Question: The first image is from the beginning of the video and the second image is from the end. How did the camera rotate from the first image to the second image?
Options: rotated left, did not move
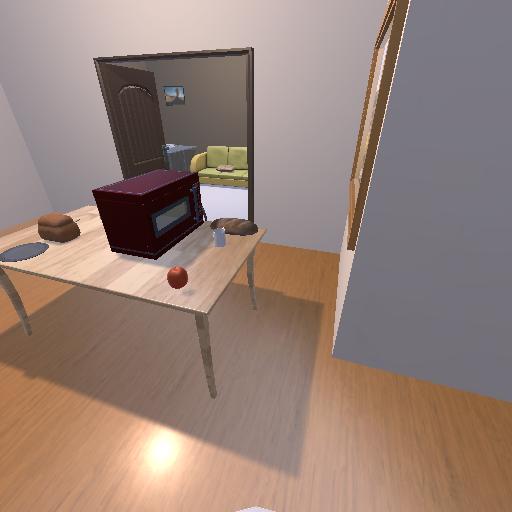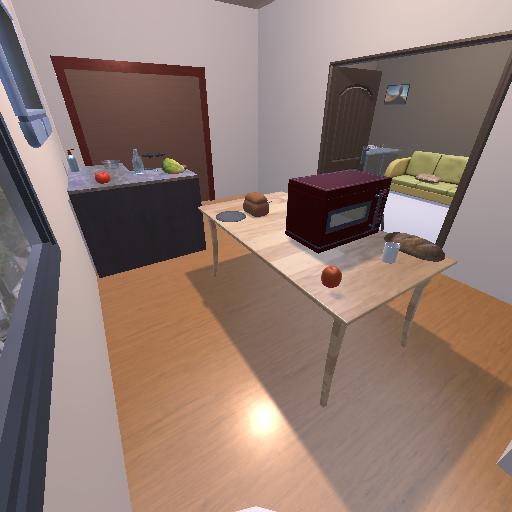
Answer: rotated left